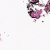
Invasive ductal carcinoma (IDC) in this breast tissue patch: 0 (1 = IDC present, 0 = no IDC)